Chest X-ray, PA view. Patient: 56 years old, sex M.
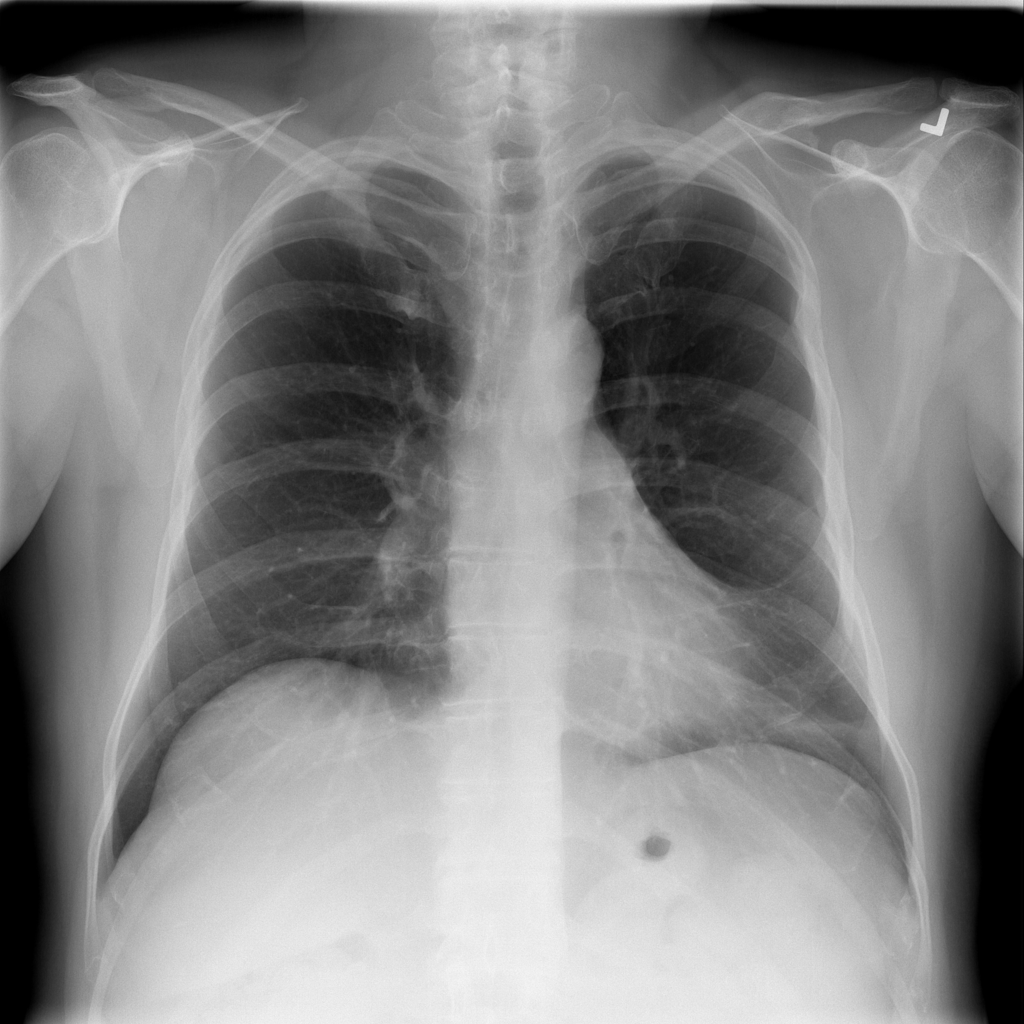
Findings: No Finding